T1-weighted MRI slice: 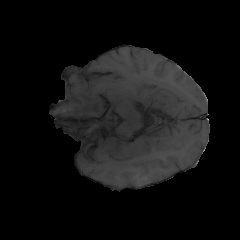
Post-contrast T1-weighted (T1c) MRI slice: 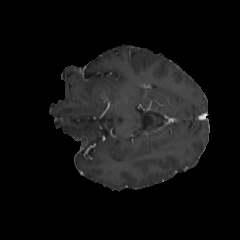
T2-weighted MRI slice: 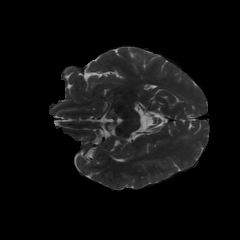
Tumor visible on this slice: no